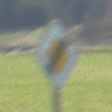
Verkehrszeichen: EndeVorfahrtsstrasse
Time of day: MorningAfternoon
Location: Outdoor (Nature)
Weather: PartlyCloudy
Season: NotSpecified
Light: Natural